Interaction volume radius: 5 \u00c5
Interaction volume height: 25 \u00c5
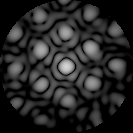
Disorder parameter: 0.331